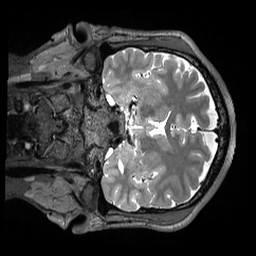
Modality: T2w
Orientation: coronal
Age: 30
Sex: male
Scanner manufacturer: siemens
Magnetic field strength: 3 T
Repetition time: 3.2 s
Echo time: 0.408 s